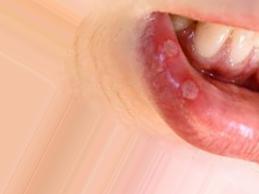
Condition: Mouth Ulcer